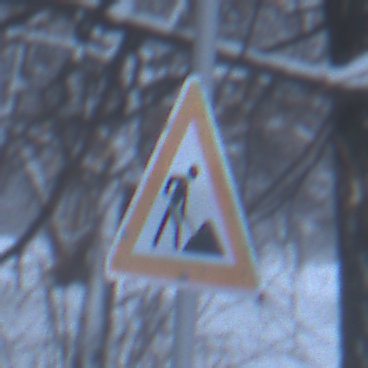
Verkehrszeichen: Arbeitsstelle
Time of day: Midday
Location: Outdoor (Nature)
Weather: Overcast
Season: Winter
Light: Natural